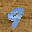
Label: 9